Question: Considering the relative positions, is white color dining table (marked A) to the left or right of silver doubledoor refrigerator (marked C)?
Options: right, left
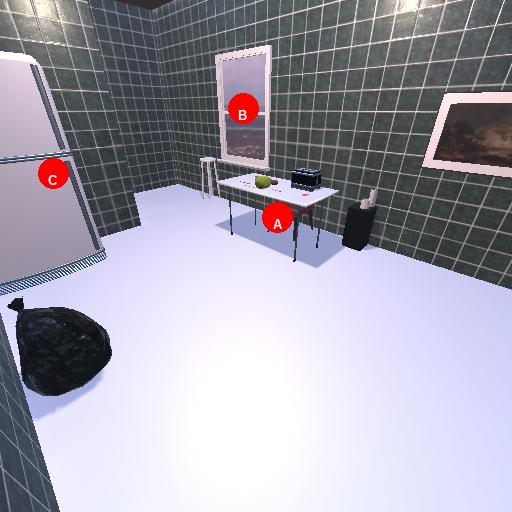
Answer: right